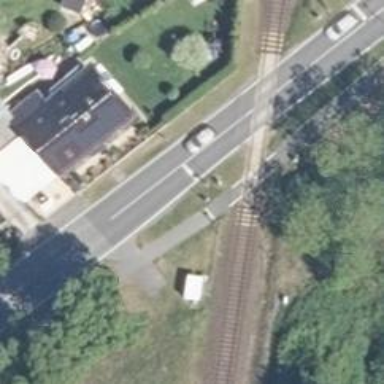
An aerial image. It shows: Railway crossing with full barriers.